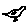
Label: bird